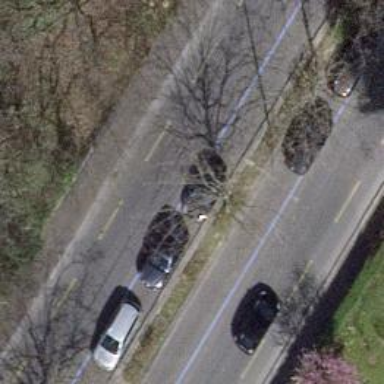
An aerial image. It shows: Avenue lined with trees.